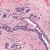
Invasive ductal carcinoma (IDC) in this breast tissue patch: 0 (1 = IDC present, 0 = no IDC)